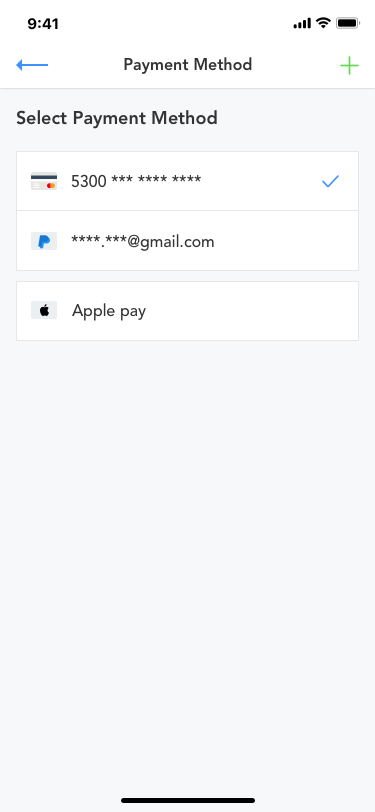
Text in this UI design:
Select Payment Method
****.***@gmail.com